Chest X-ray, AP view. Patient: 62 years old, sex F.
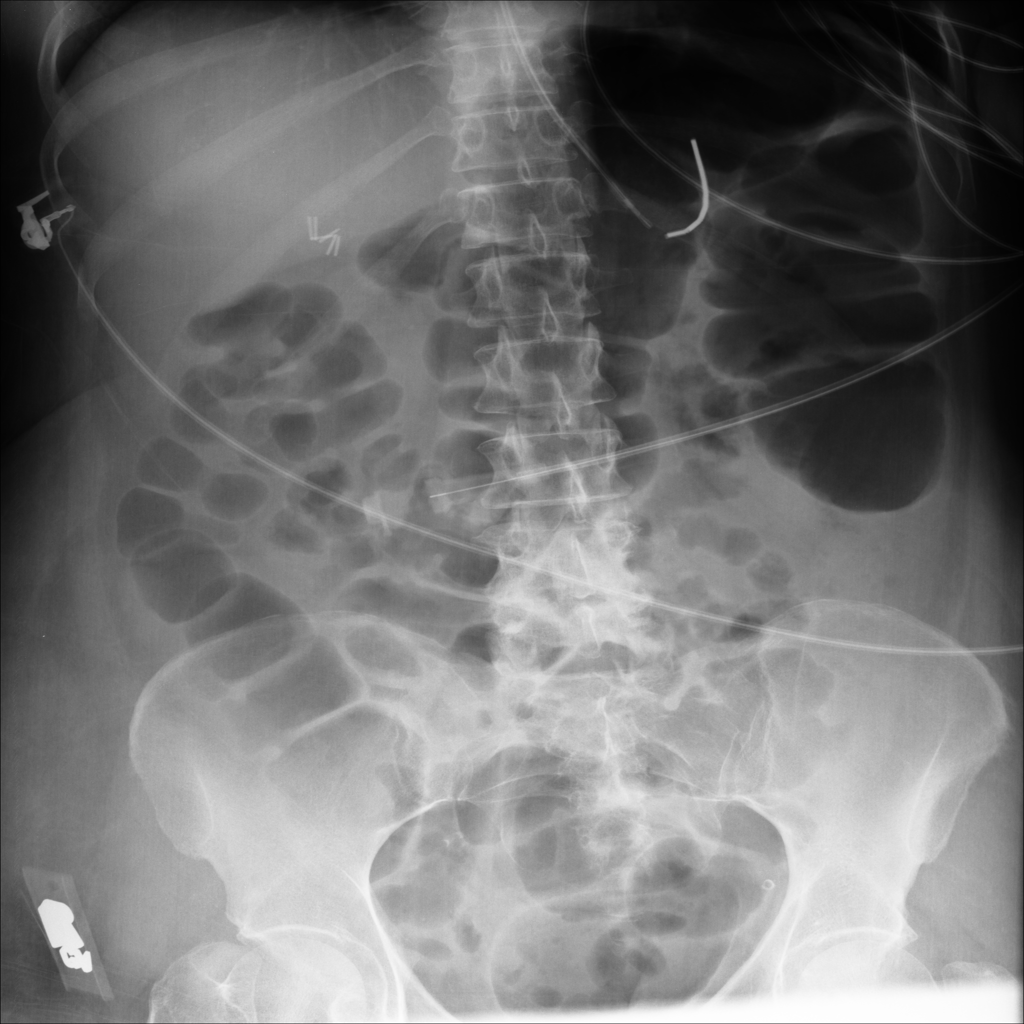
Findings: No Finding